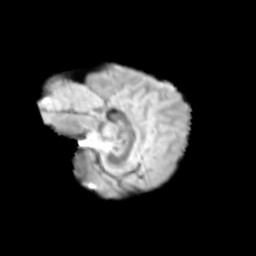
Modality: T2w
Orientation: sagittal
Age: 10
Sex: male
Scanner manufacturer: siemens
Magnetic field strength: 3 T
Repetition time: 3.8 s
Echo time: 0.07 s